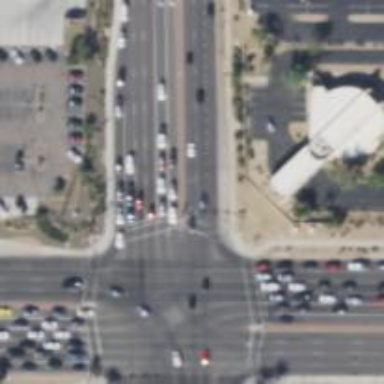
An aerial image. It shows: Solid stop line on the road.